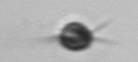
Label: Acanthoica_quattrospina